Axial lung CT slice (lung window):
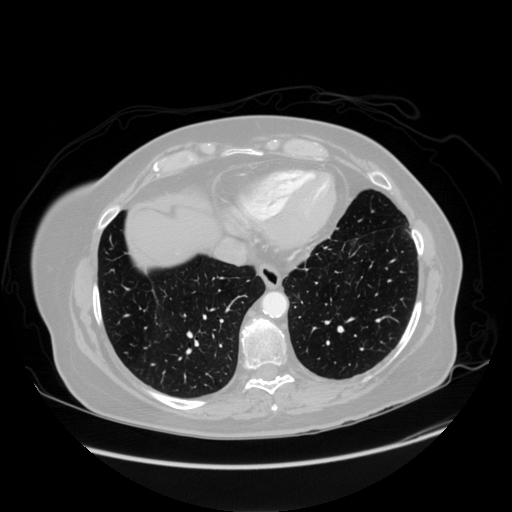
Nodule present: no